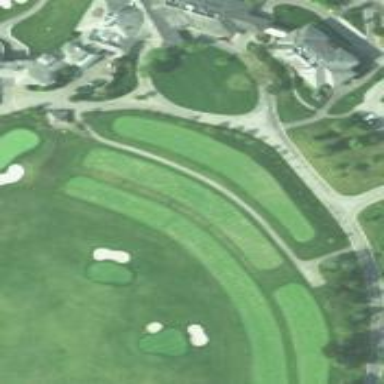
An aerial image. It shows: Grass area designated as golf tee.